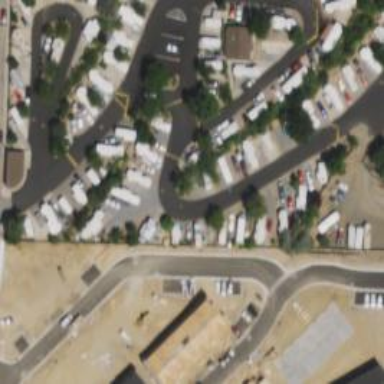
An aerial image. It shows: Caravan site for tourism.